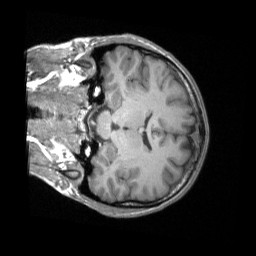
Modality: T1w
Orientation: coronal
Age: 20
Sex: male